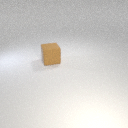
large brown rubber cube